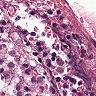
Metastatic tissue present: yes